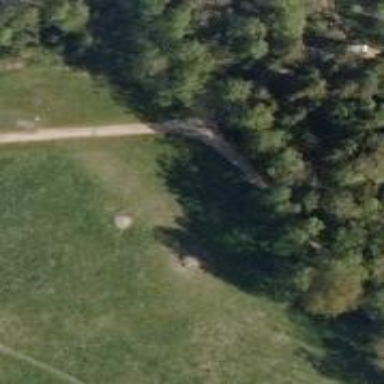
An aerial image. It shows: Disc golf hole.